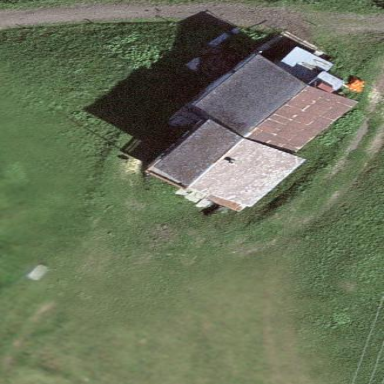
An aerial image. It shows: Farm auxiliary building.